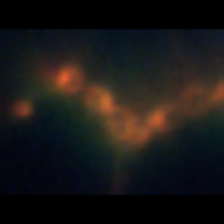
Taxon: Chaetoceros
Group: Diatoms